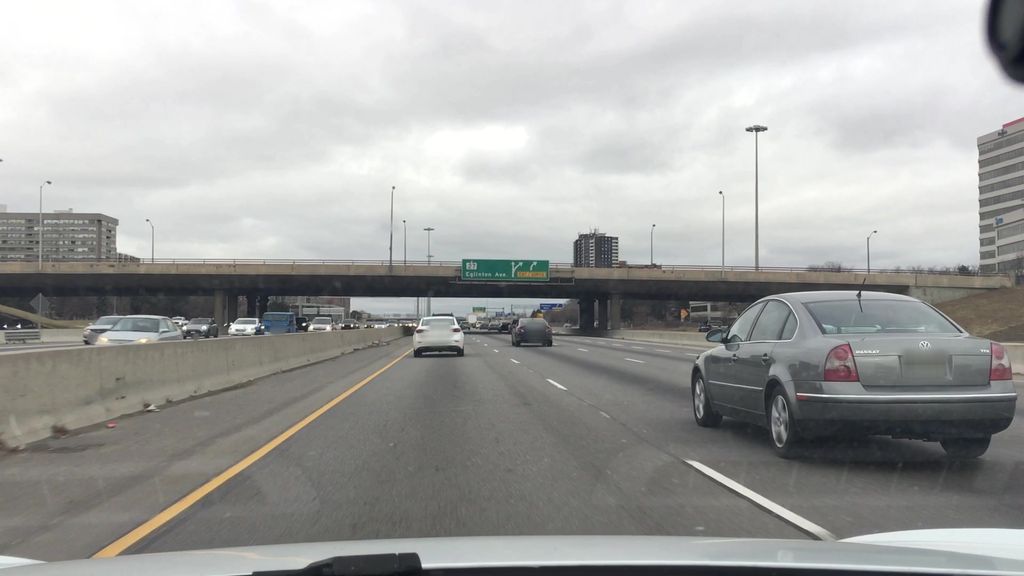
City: toronto